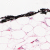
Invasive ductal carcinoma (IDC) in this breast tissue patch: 0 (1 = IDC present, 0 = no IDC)